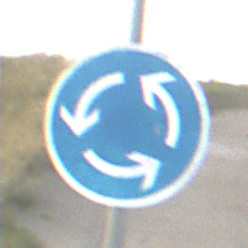
Verkehrszeichen: Kreisverkehr
Umgebung: Outdoor, RoadRail
Tageszeit: SunriseSunset
Wetter: PartlyCloudy
Licht: Natural
Jahreszeit: NotSpecified
Kontrast: MediumContrast